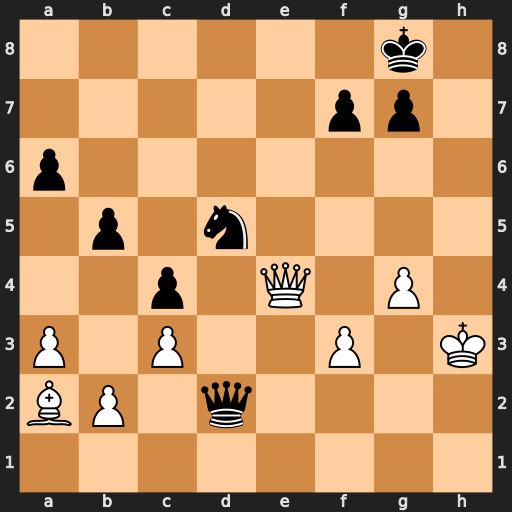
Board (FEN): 6k1/5pp1/p7/1p1n4/2p1Q1P1/P1P2P1K/BP1q4/8
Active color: w
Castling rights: -
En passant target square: -
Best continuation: Qe8+ Kh7 Bb1+ g6 Qxf7+